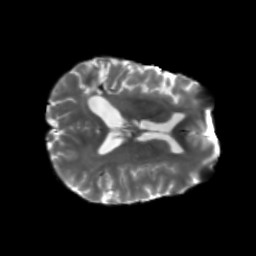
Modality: T2w
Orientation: axial
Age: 42
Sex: male
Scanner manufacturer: siemens
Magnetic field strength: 3 T
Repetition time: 5.25 s
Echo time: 0.08 s